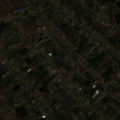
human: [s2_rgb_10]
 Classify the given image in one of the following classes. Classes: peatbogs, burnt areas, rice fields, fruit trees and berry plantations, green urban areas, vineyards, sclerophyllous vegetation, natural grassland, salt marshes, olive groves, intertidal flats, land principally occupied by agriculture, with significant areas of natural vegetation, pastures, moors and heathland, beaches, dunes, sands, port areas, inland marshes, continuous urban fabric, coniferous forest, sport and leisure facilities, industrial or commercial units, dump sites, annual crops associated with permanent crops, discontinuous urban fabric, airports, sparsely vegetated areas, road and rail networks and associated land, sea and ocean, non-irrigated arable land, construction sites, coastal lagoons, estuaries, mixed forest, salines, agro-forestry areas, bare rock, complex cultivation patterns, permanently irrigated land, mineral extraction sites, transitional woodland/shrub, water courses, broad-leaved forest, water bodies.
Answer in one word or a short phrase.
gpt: discontinuous urban fabric, non-irrigated arable land